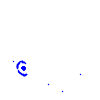
Particle: kaon